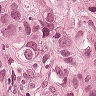
Metastatic tissue present: yes